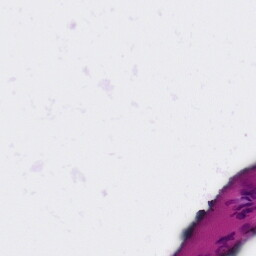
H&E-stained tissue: Ovarian